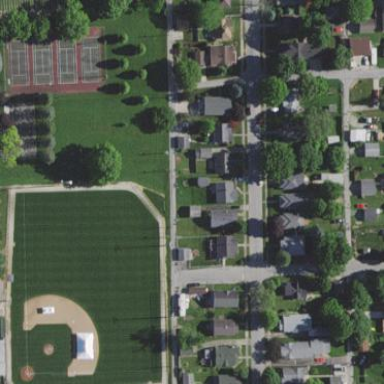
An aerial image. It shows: Baseball pitch for leisure and sports activities.